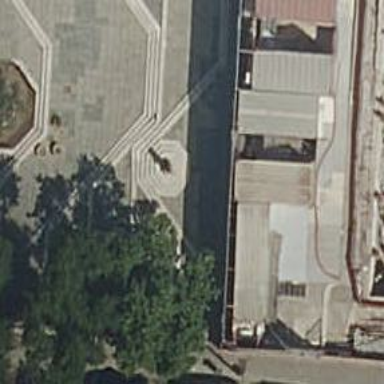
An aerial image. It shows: Statue is featured in the image.